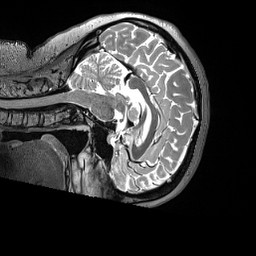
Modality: T2w
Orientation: sagittal
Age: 41
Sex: female
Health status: healthy
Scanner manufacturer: siemens
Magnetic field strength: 3 T
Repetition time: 3.2 s
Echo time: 0.563 s